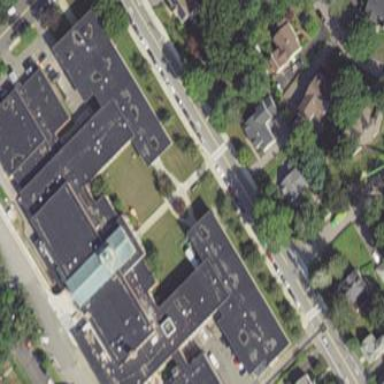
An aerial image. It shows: School building.